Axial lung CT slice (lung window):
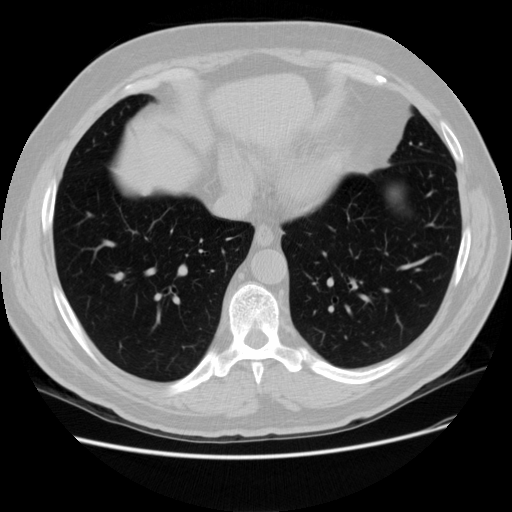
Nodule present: no